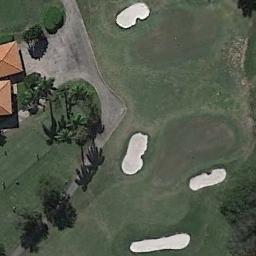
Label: golf_course